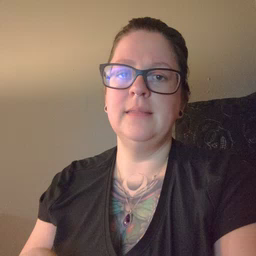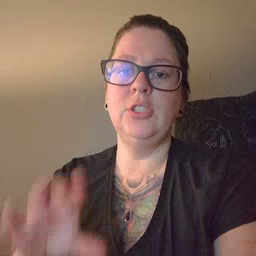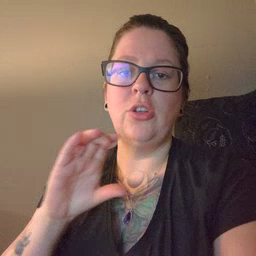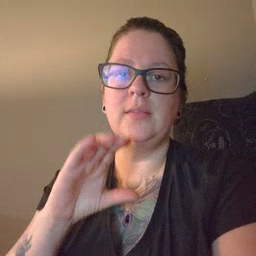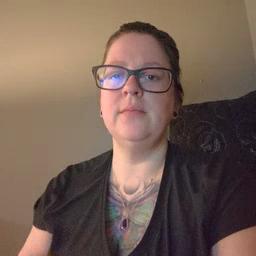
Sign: chocolate